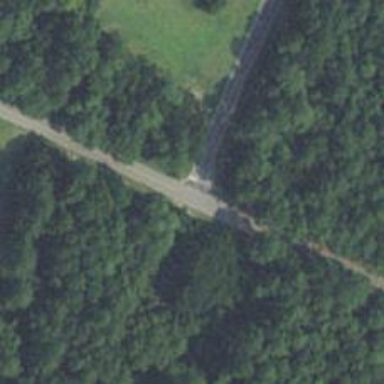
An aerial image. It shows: Unclassified road running parallel to abandoned railway.